Interaction volume radius: 5 \u00c5
Interaction volume height: 10 \u00c5
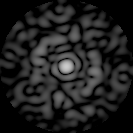
Disorder parameter: 0.8566